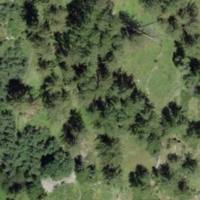
EUNIS habitat code: 26
Species observed at this site:
Gymnadenia conopsea